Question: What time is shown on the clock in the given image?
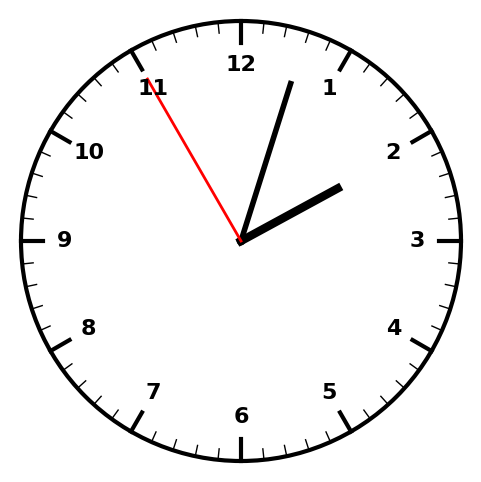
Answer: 02:02:55